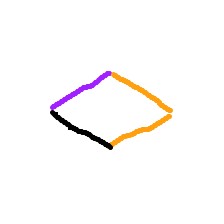
Shape: rhombus